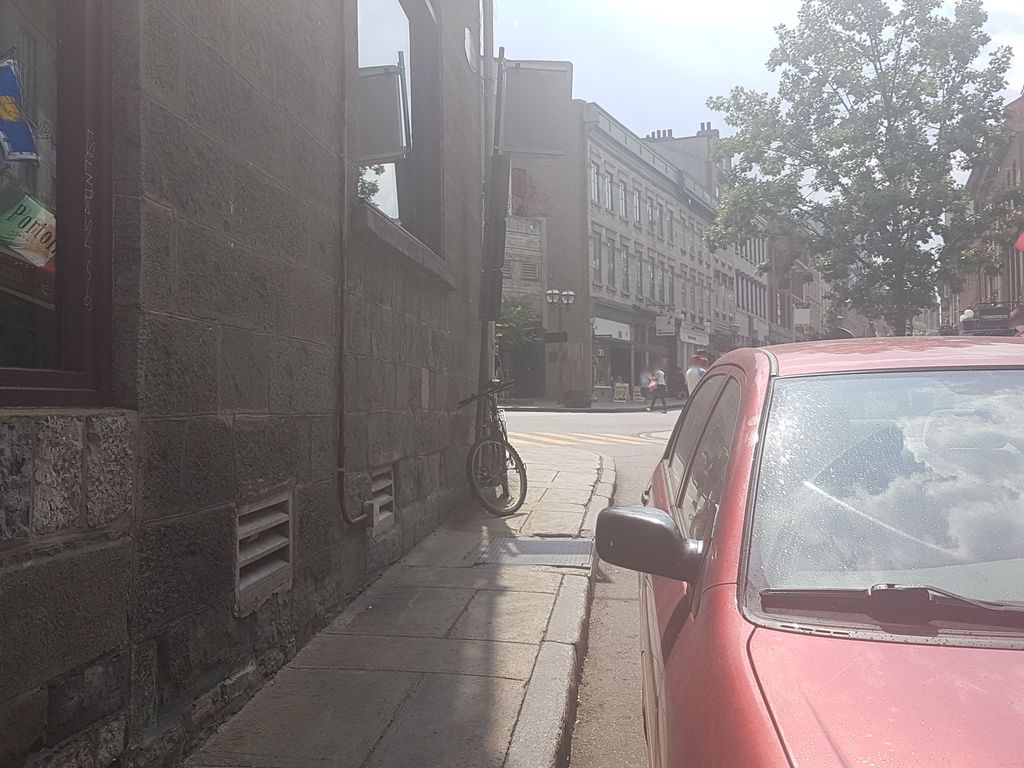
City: quebec_city